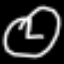
Label: clock